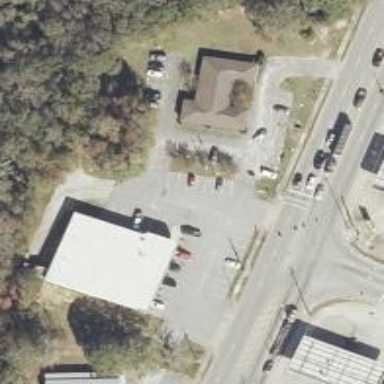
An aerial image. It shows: Pharmacy.